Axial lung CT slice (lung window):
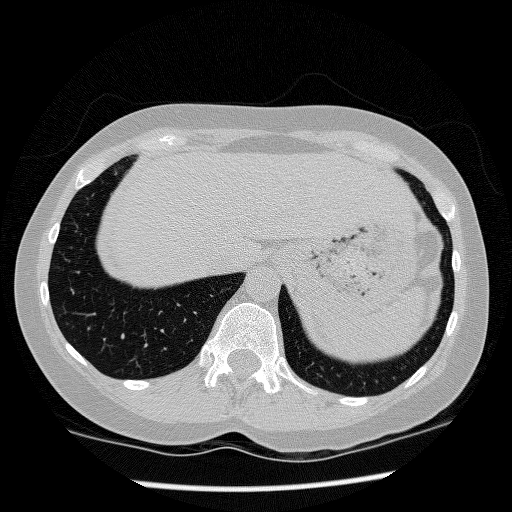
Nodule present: no